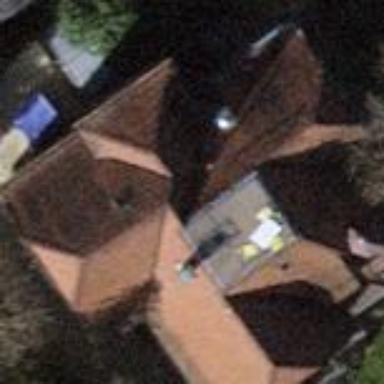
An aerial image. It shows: Building with hipped roof.